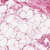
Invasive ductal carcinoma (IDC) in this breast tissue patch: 0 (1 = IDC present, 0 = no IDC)